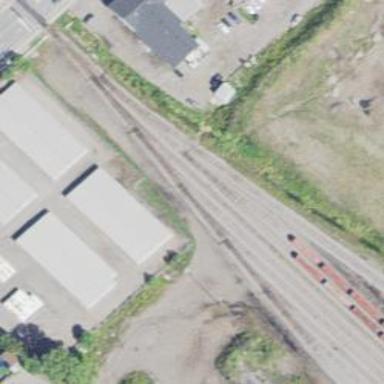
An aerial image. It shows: Railway yard.